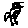
Label: bird